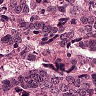
Metastatic tissue present: yes